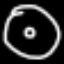
Label: donut